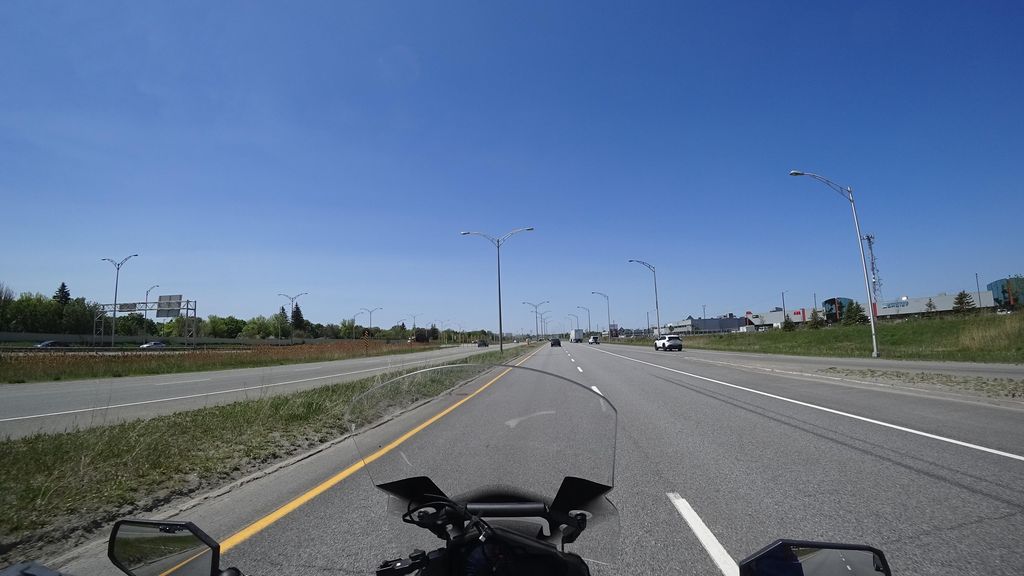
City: quebec_city